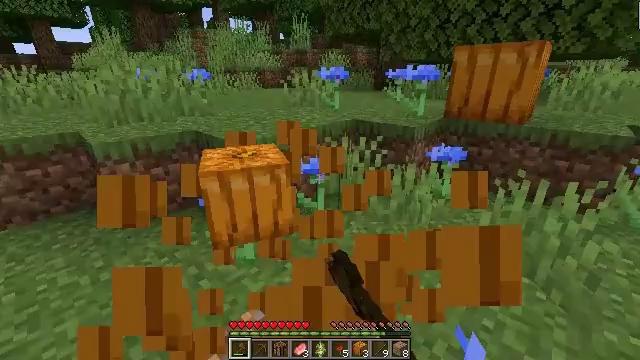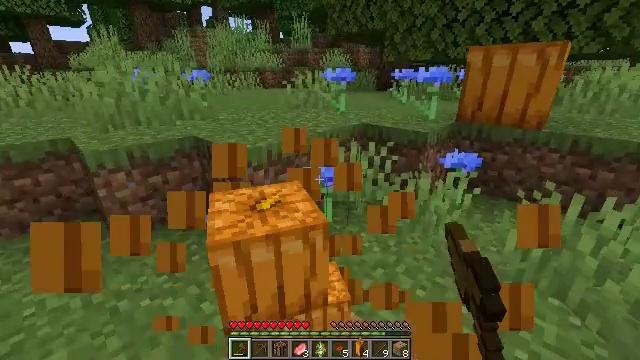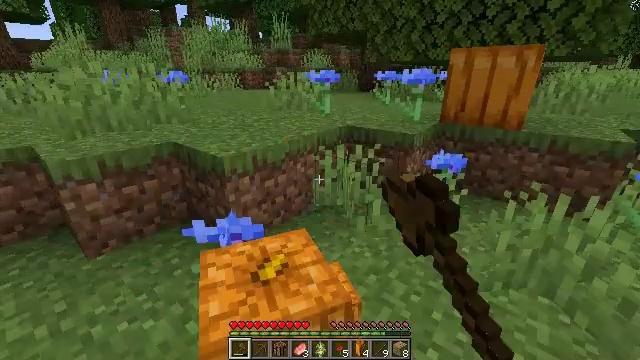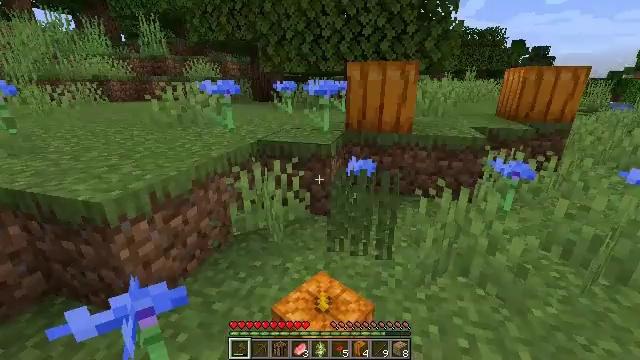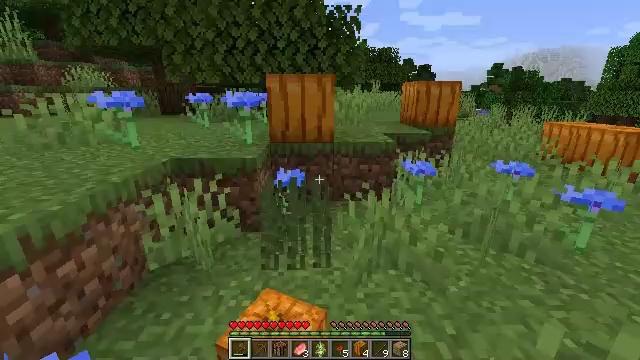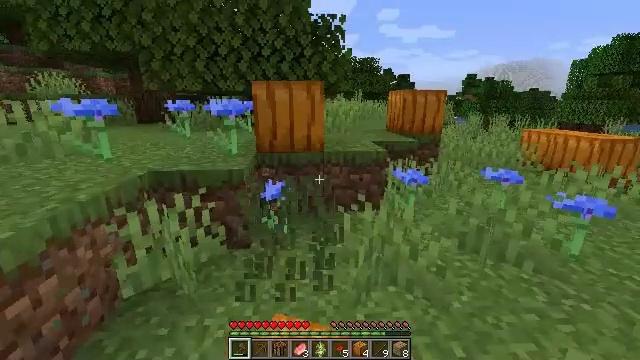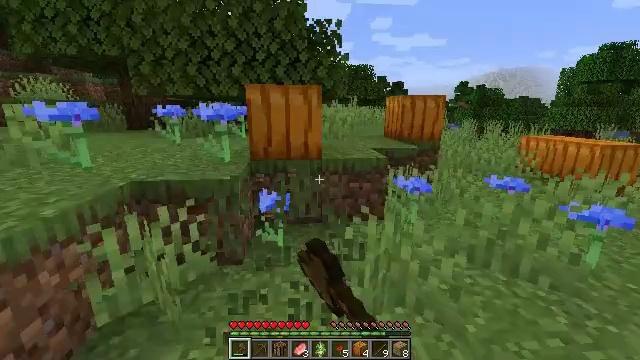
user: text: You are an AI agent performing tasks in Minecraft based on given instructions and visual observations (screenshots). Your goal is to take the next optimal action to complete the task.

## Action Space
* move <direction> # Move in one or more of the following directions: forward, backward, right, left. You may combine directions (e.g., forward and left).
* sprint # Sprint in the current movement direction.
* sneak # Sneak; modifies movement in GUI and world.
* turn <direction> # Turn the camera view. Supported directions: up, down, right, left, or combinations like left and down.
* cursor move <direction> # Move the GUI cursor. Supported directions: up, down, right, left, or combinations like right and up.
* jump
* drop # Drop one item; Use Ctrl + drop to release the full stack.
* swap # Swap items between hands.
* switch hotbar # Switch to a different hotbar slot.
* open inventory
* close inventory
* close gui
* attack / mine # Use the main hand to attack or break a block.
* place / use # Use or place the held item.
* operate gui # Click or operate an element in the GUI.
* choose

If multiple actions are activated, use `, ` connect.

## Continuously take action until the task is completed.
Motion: motion action
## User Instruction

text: Gather a cornflower for decorations.
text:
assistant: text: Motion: move forward and move left, attack / mine
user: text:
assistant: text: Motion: move forward and move left, turn right, attack / mine
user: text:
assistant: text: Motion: move forward and move left, turn right and up, attack / mine
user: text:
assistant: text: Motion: move forward, turn right and up, attack / mine
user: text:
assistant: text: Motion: move forward, turn right and up, attack / mine
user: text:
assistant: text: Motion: move forward, turn right and up, attack / mine
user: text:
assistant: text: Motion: attack / mine